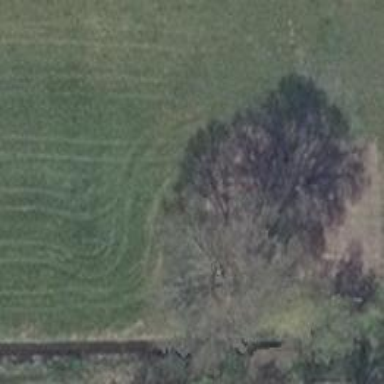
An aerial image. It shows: Natural monument featuring deciduous broadleaved tree.